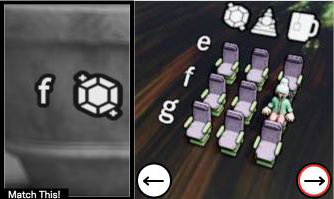
Task: seats
Answer: no